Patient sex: M
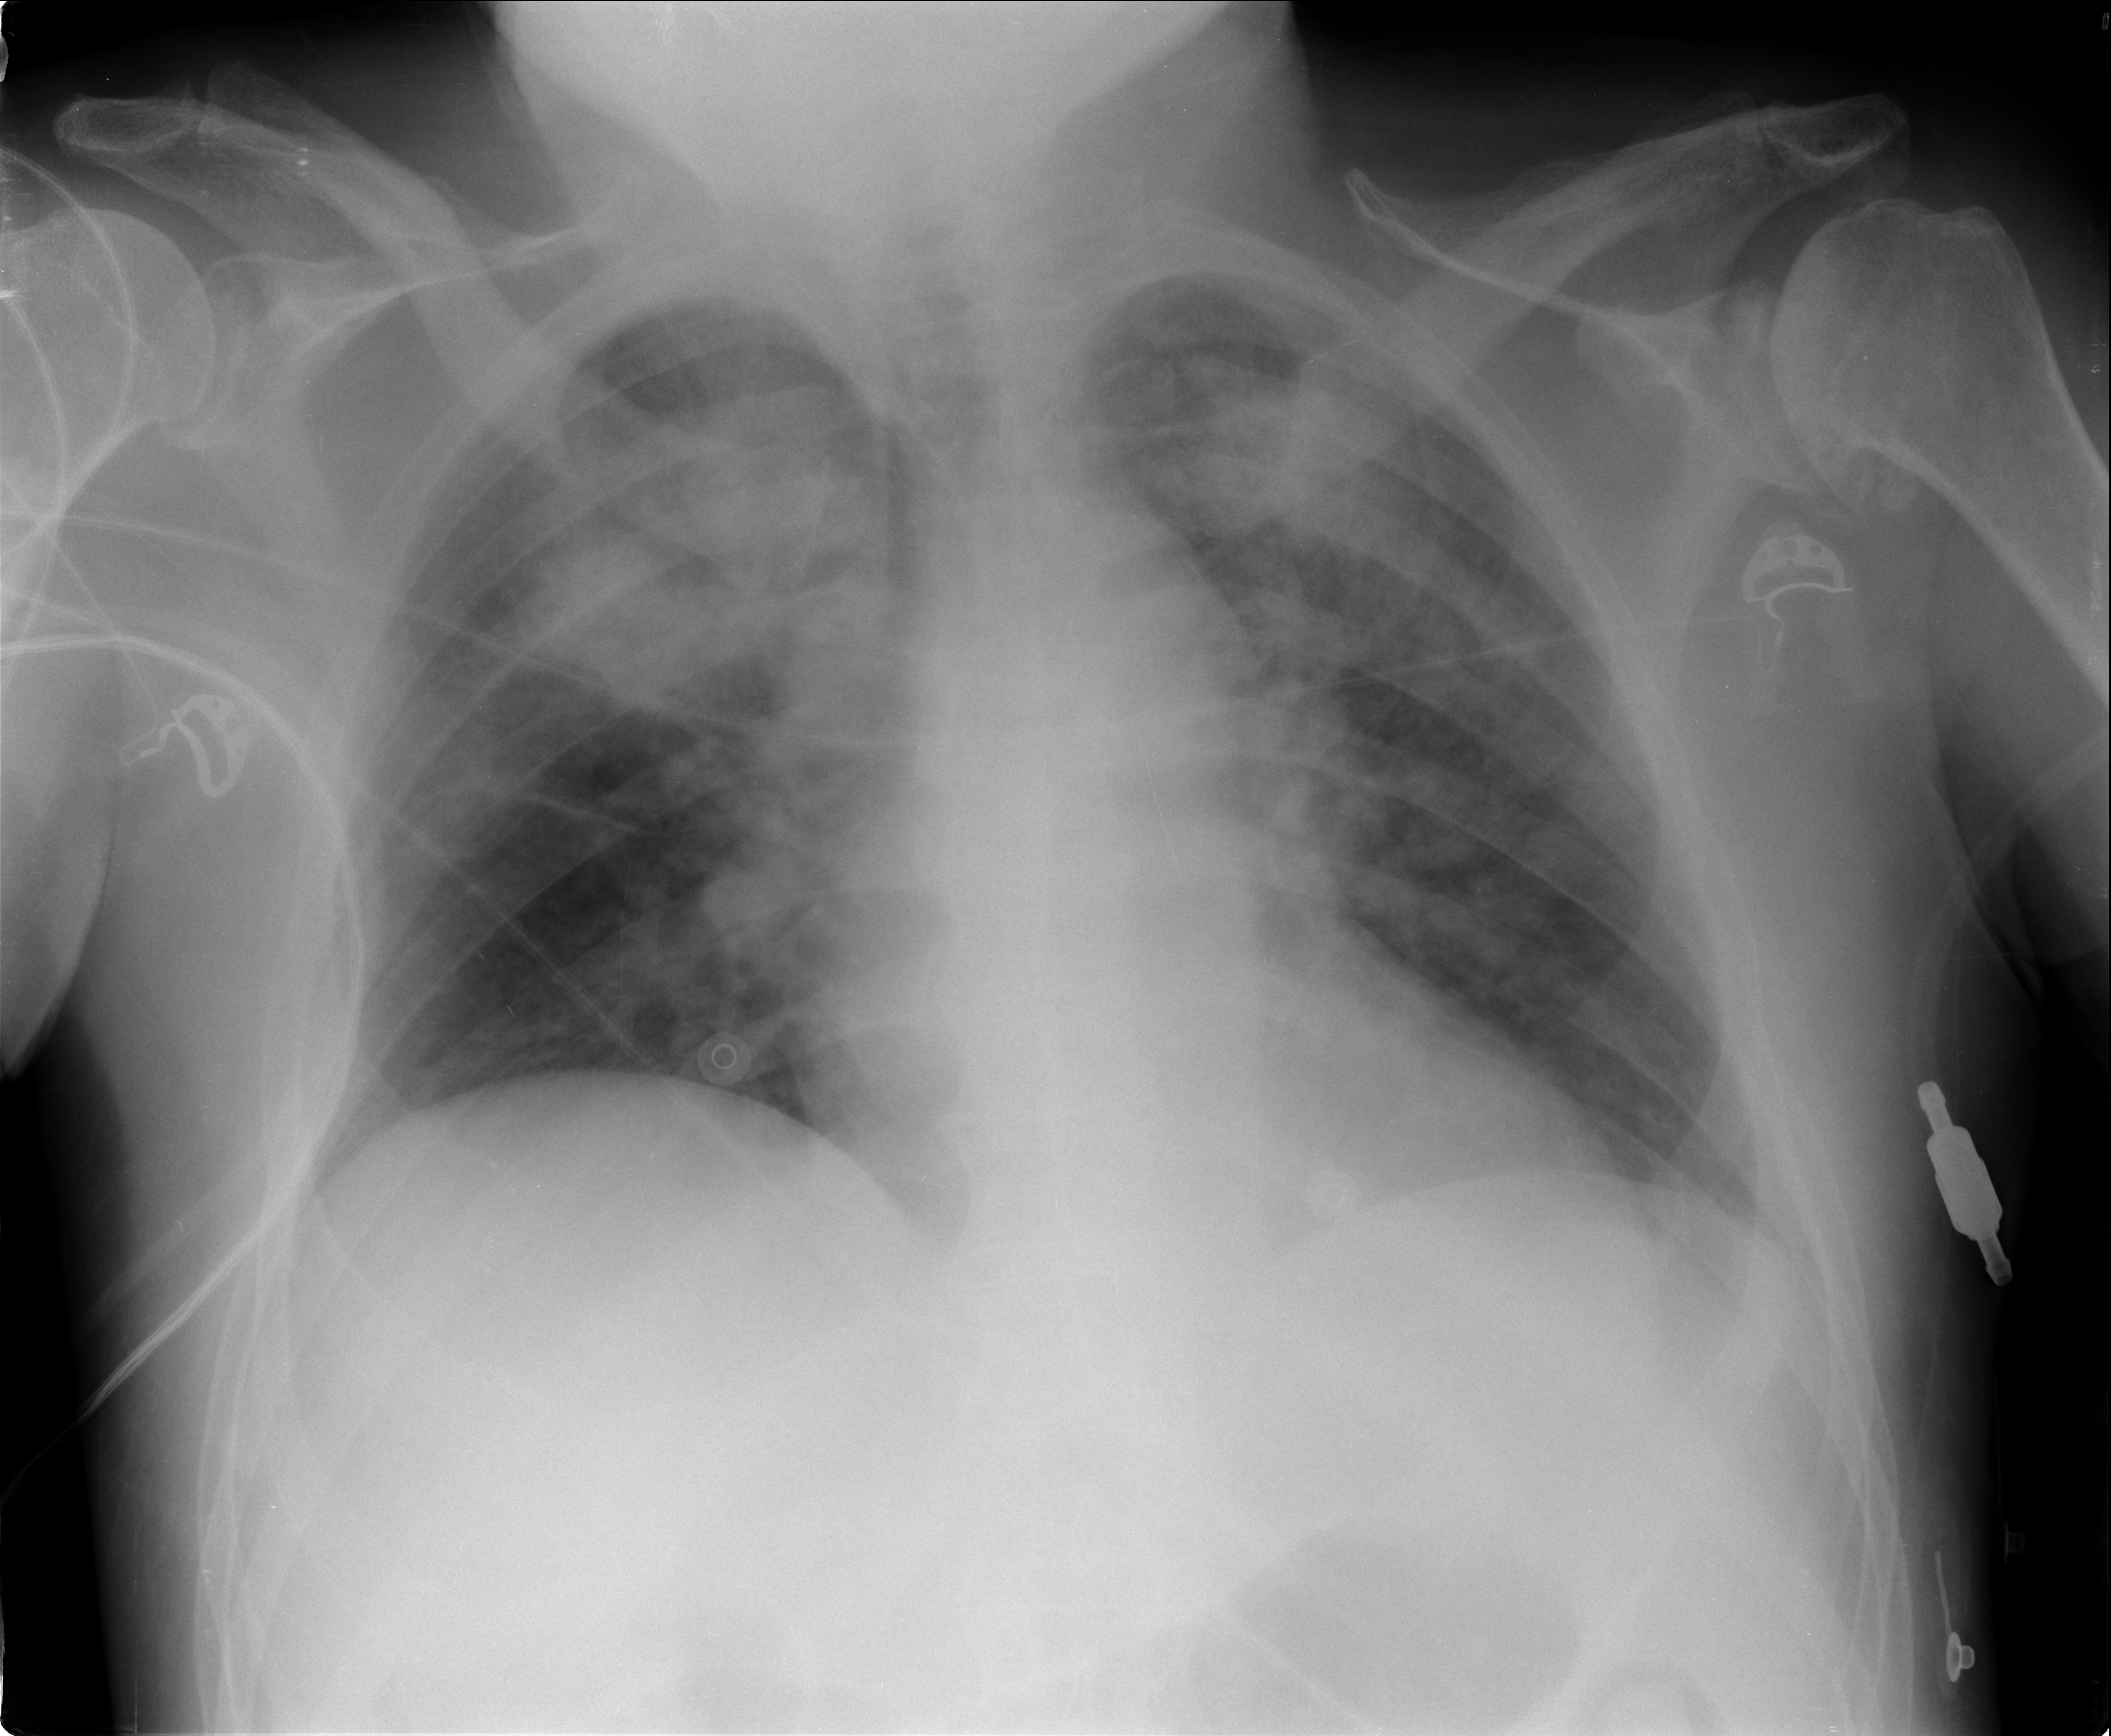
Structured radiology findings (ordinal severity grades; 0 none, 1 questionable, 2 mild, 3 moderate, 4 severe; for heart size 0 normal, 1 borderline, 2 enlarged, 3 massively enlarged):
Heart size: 0
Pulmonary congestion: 0
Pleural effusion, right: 0
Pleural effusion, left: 0
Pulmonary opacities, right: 3
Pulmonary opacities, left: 2
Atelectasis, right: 0
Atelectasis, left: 0